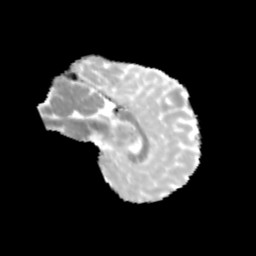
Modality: MD
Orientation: sagittal
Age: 13
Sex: male
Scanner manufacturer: siemens
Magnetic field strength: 3 T
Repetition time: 3.8 s
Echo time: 0.07 s